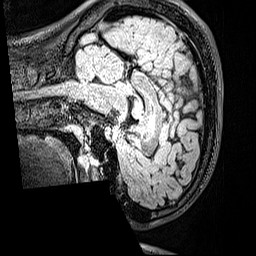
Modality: FLAIR
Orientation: sagittal
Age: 19
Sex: female
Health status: healthy
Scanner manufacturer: siemens
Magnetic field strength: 3 T
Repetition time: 5 s
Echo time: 0.388 s